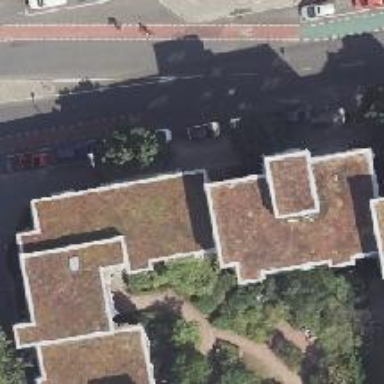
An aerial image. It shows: Urban tree with broadleaved deciduous leaves.